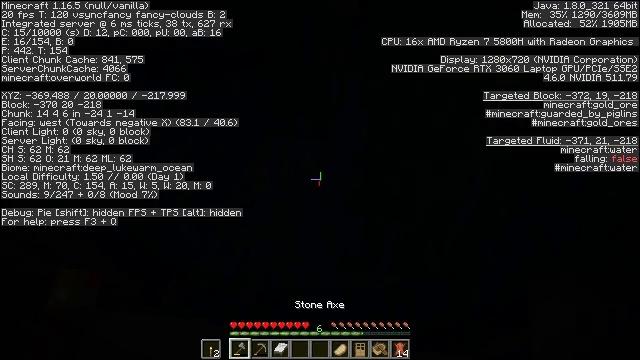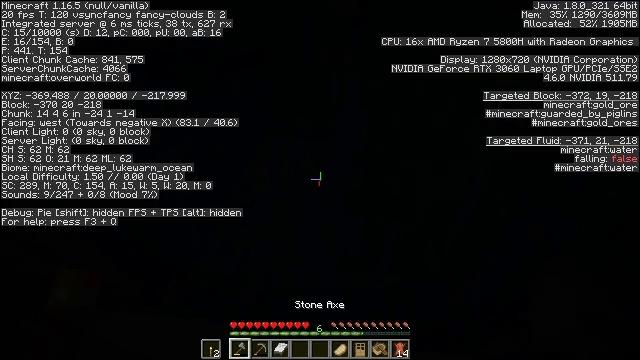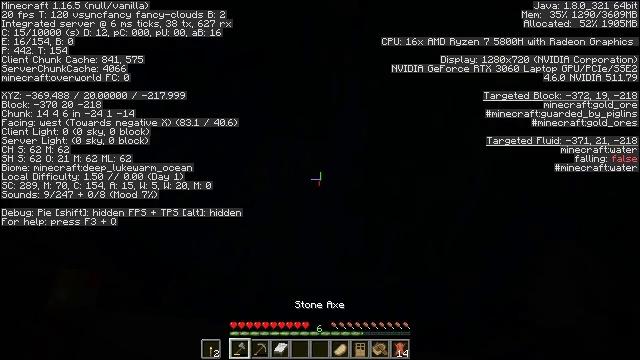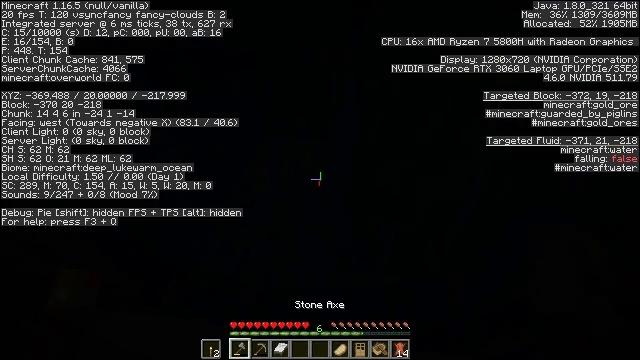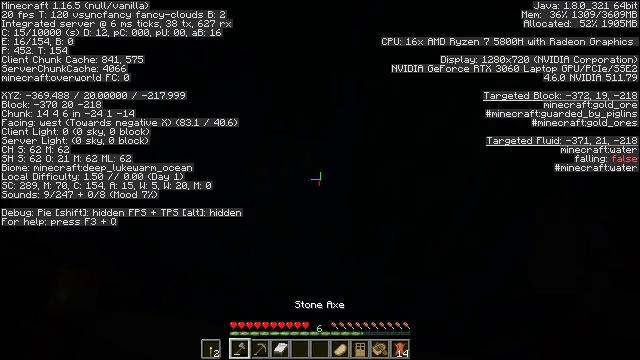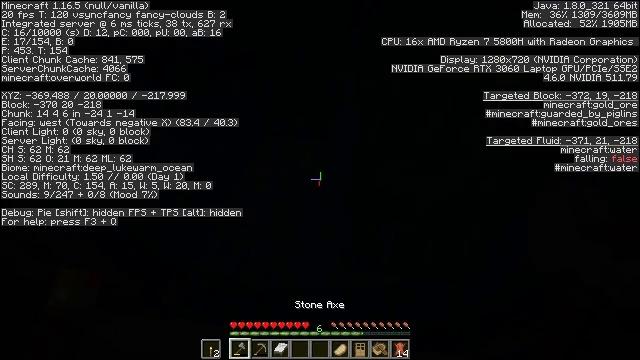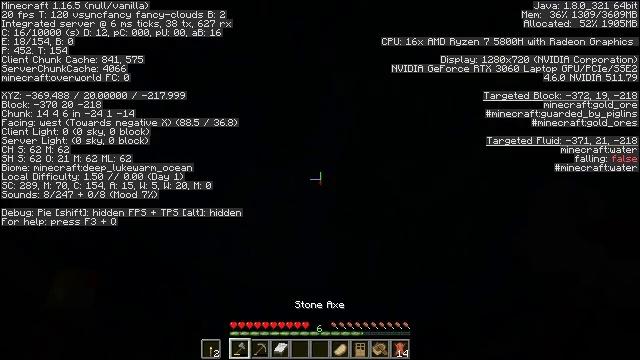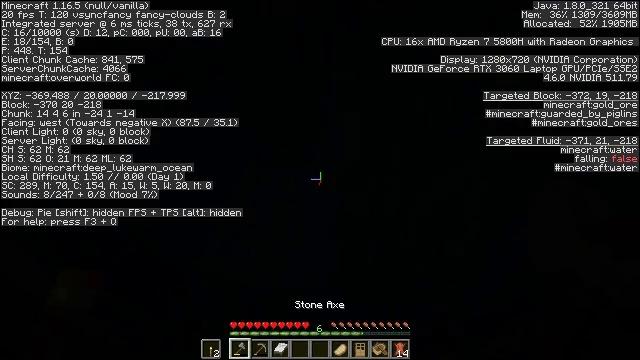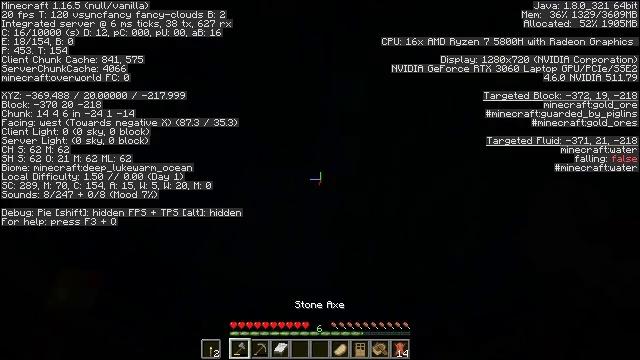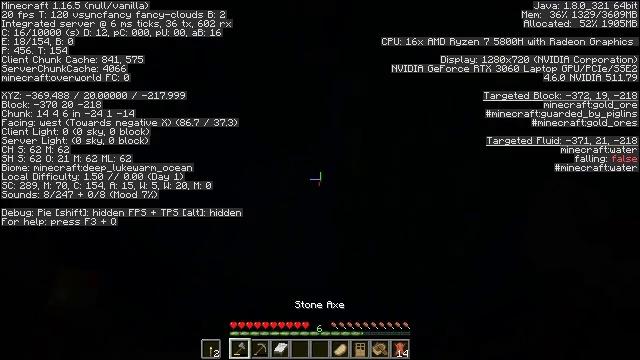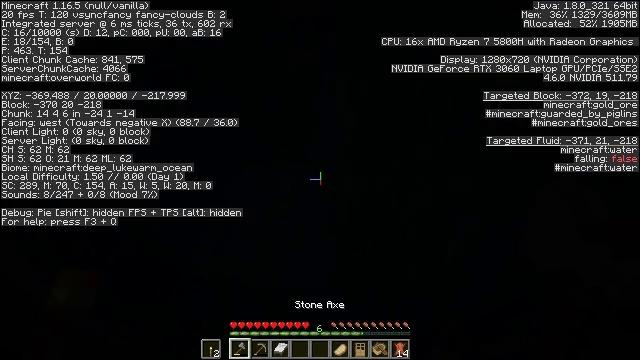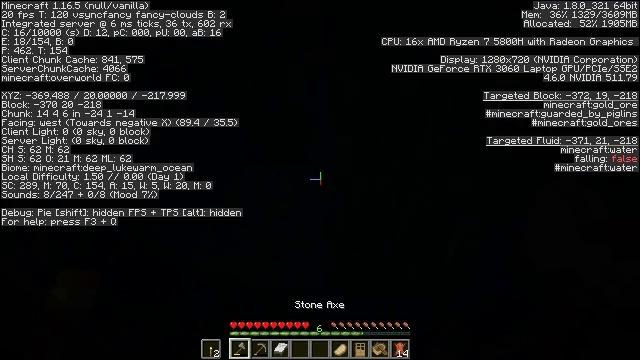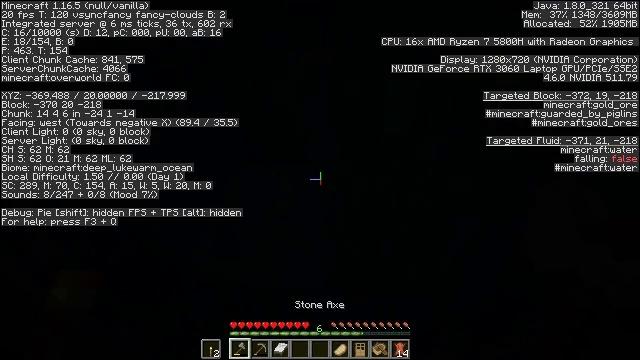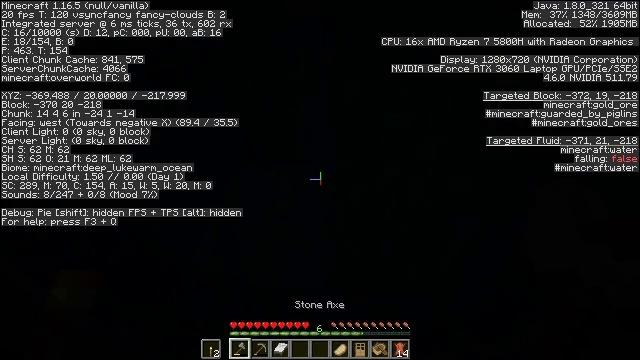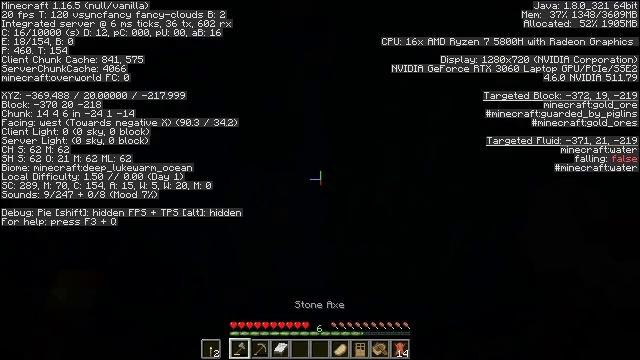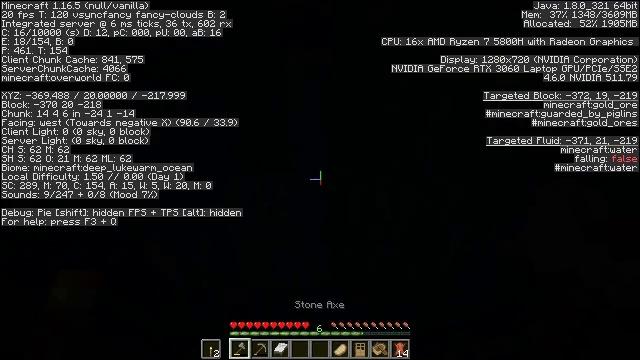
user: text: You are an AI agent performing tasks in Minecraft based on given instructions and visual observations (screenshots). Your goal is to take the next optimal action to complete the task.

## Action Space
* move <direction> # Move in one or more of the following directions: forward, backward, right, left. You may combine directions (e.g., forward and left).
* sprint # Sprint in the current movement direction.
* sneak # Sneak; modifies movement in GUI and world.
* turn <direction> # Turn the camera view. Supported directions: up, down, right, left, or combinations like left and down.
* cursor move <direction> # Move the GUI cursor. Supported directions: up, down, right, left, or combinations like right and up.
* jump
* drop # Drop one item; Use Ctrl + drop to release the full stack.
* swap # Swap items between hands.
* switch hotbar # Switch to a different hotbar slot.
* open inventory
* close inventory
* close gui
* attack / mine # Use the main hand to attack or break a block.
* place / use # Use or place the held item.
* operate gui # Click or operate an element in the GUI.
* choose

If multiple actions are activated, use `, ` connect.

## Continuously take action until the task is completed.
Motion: motion action
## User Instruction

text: Collect the oak door by breaking it.
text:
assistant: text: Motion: no_op
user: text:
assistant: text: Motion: no_op
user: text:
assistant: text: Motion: no_op
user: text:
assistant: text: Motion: no_op
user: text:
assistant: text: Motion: no_op
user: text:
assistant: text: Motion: turn right and up
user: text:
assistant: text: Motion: turn left and up
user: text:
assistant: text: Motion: no_op
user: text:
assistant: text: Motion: turn down
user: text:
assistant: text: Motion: turn right and up
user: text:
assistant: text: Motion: no_op
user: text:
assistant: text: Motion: no_op
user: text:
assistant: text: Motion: no_op
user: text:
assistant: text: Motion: turn up
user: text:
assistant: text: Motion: no_op
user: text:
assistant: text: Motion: no_op
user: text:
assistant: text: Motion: no_op
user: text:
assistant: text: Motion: no_op
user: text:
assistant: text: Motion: turn up
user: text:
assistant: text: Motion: no_op
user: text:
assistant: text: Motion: no_op
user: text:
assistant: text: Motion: no_op
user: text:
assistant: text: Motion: no_op
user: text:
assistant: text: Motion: no_op
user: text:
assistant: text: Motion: no_op
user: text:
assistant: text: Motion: no_op
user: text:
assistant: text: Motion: move left
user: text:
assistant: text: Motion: move left
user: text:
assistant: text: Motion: move left
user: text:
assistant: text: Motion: no_op